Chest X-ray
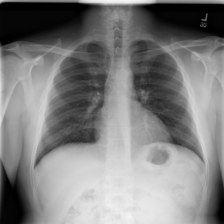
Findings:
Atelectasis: negative
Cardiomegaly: negative
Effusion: negative
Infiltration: negative
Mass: negative
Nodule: negative
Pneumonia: negative
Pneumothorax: negative
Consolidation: negative
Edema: negative
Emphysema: negative
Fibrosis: negative
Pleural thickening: negative
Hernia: negative